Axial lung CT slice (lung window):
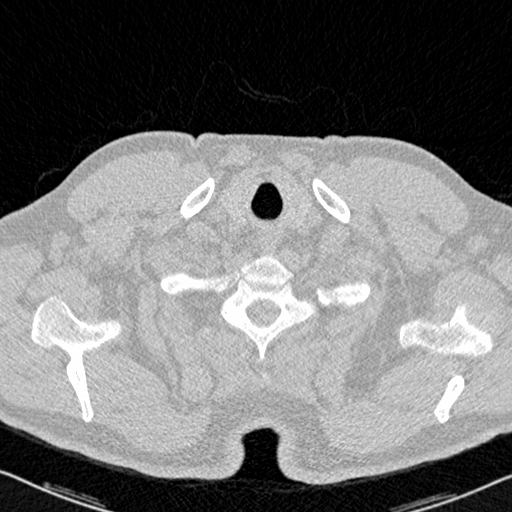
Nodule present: no